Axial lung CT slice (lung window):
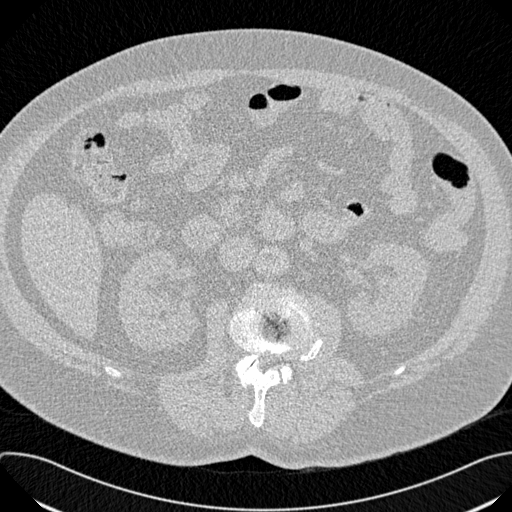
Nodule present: no